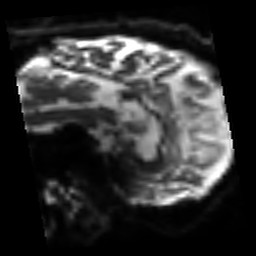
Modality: sbref
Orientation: sagittal
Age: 64
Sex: male
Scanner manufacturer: siemens
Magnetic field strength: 3 T
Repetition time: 3.2 s
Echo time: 0.081 s